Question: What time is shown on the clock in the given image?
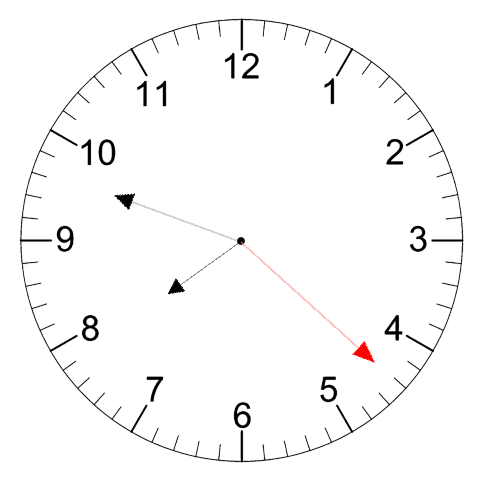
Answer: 07:48:22